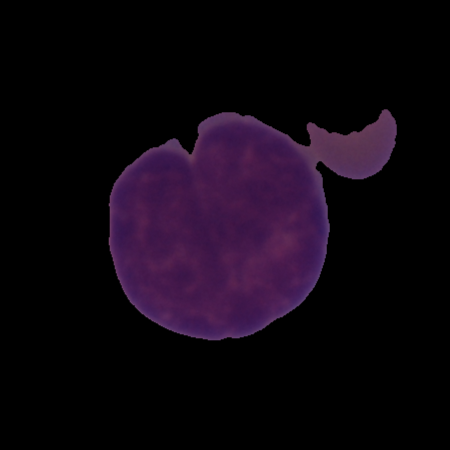
Label: cancer